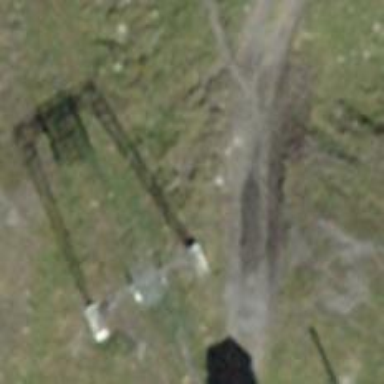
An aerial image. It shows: Pylon used for aerialway.